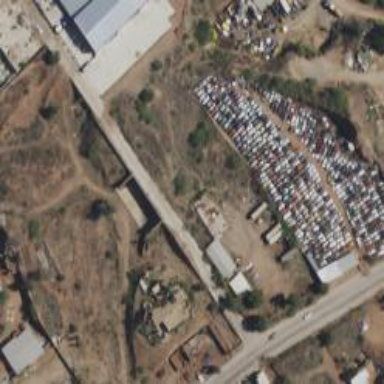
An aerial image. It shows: Industrial area designated as scrap yard.